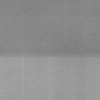
Label: dusty